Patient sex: F
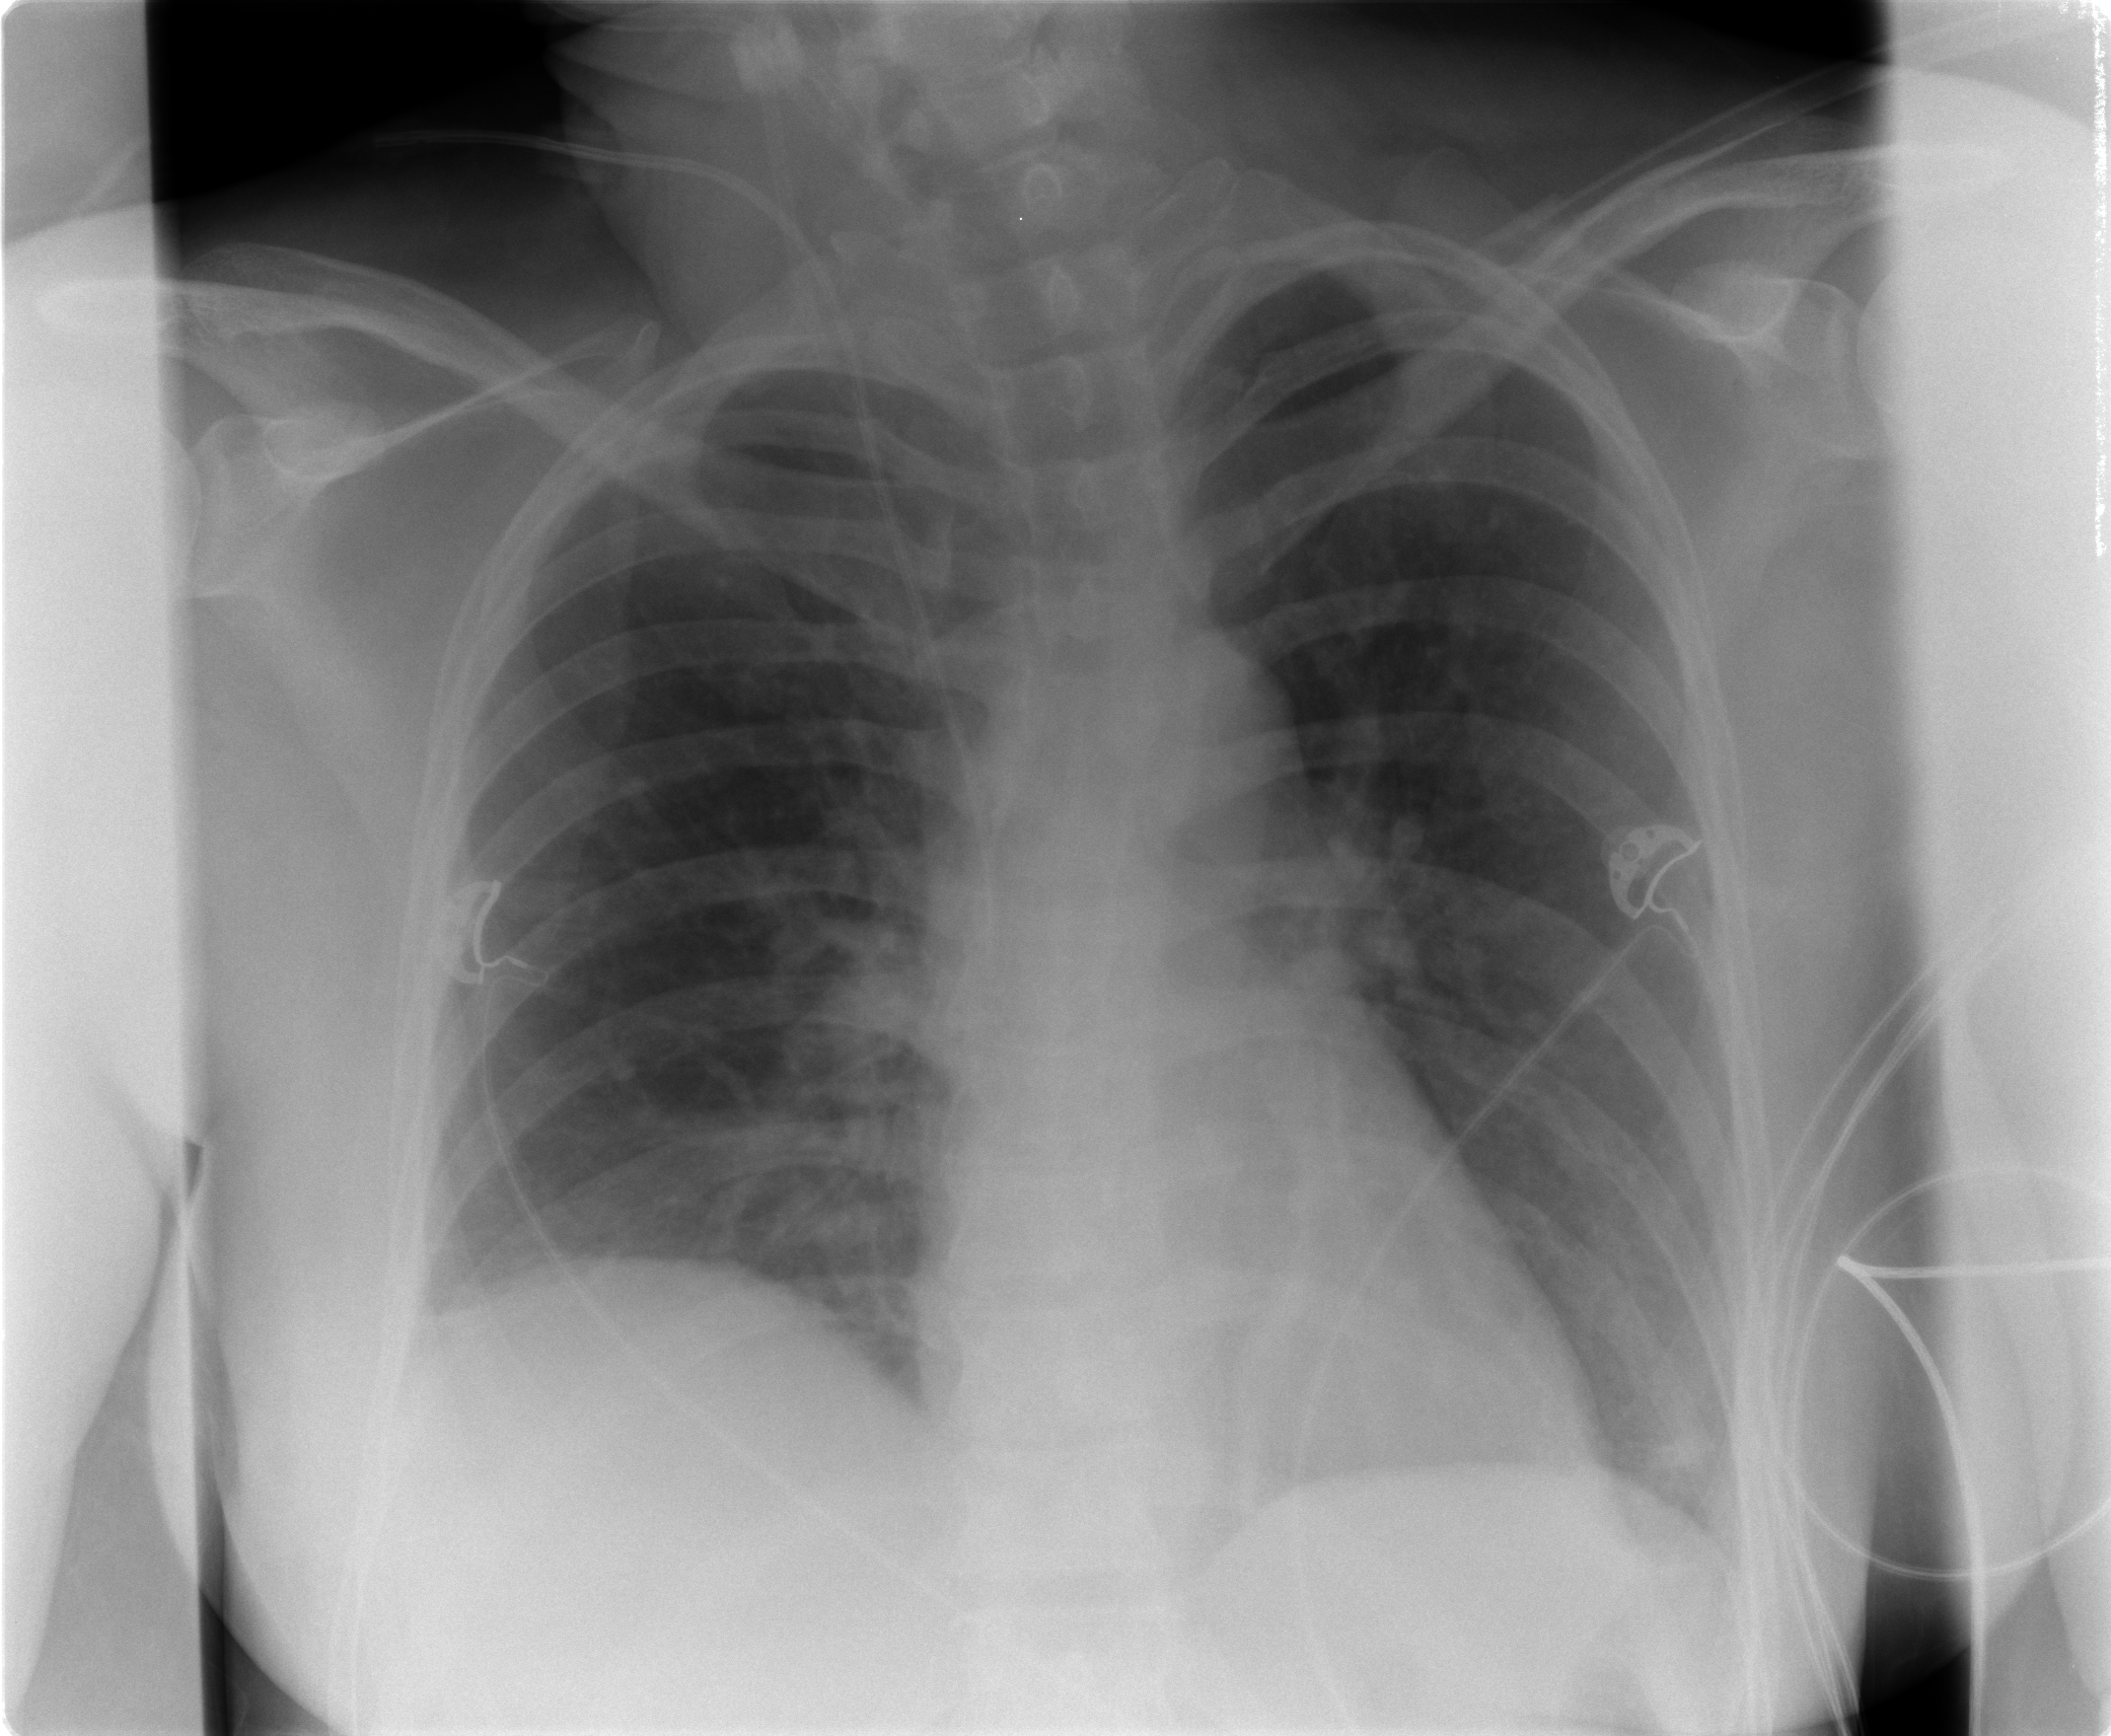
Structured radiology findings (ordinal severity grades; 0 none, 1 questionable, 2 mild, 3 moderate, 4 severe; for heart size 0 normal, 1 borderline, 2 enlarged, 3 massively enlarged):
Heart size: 0
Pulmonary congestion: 2
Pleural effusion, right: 0
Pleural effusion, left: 0
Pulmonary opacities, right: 0
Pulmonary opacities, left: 0
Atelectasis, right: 0
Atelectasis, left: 0